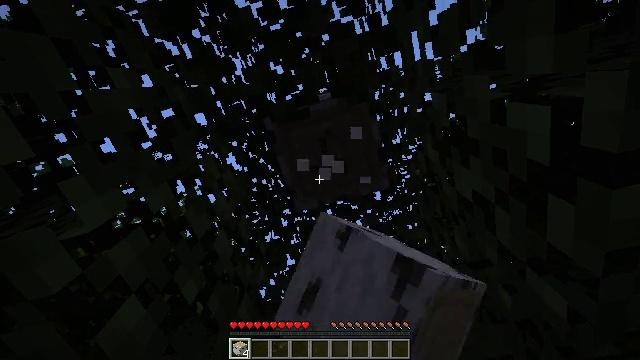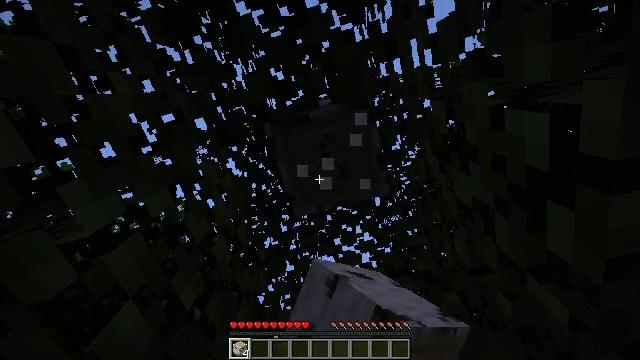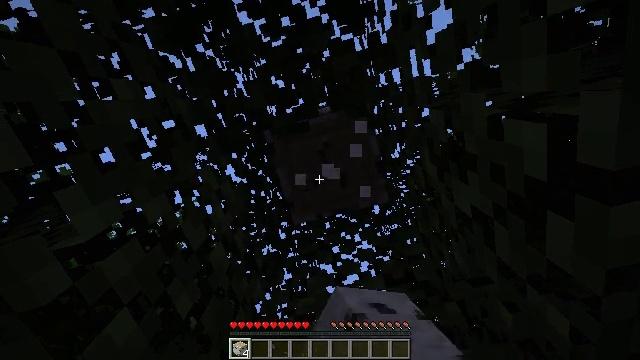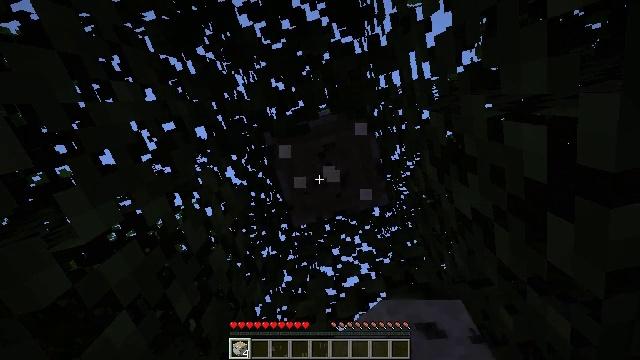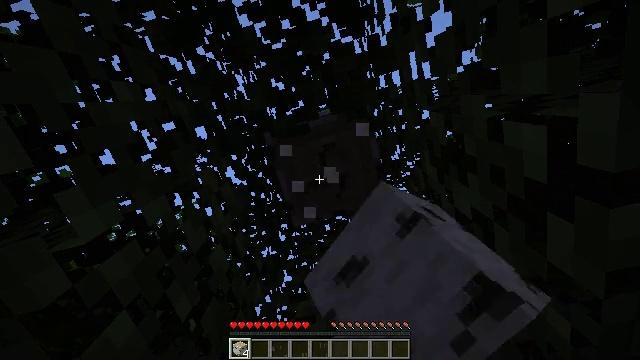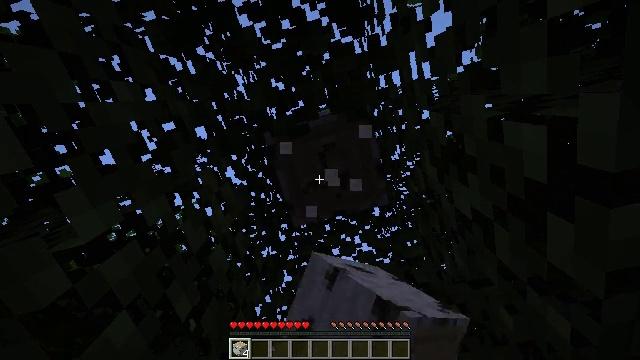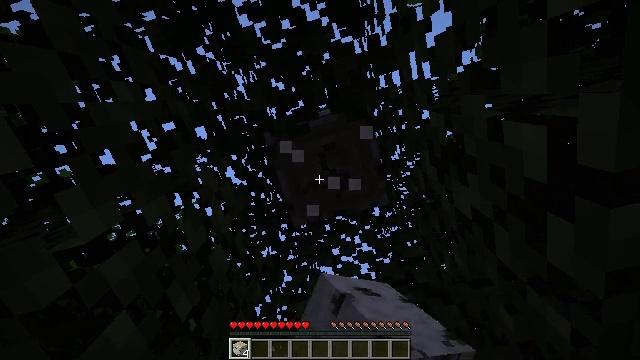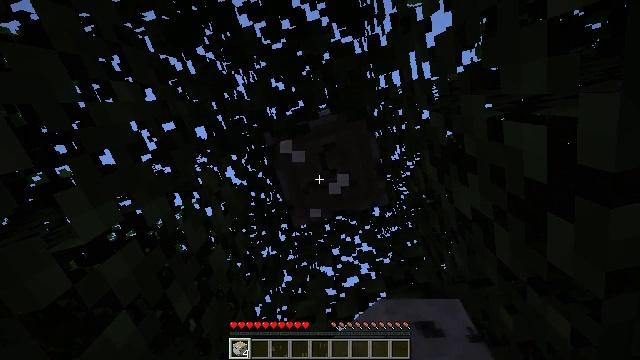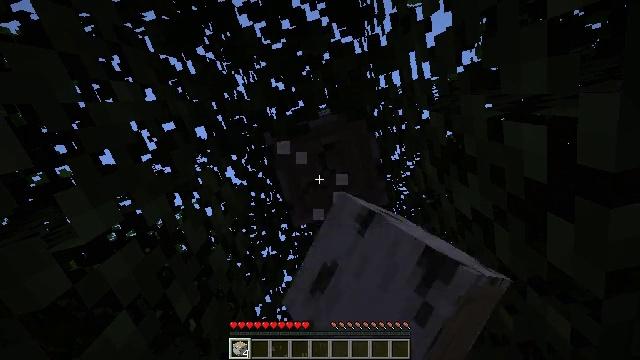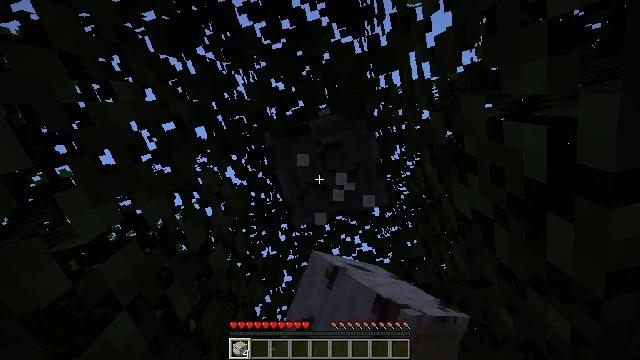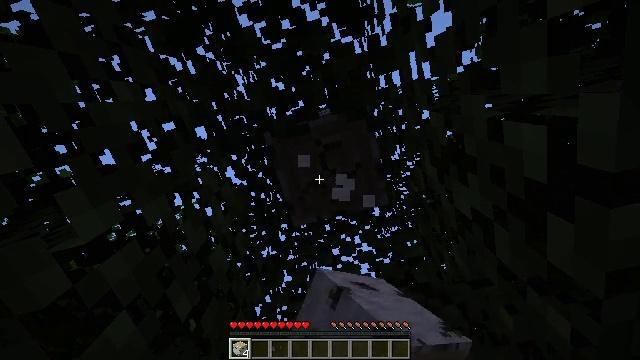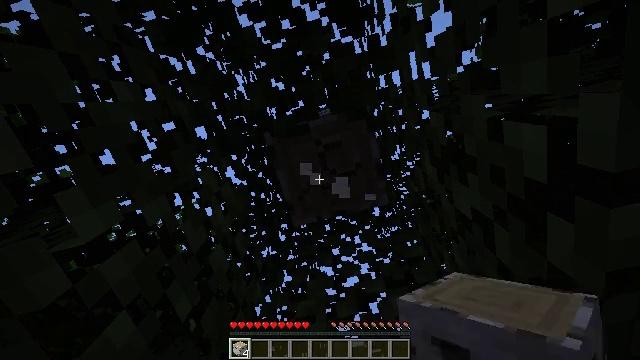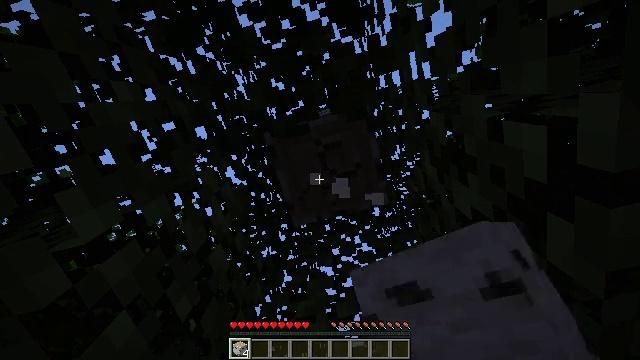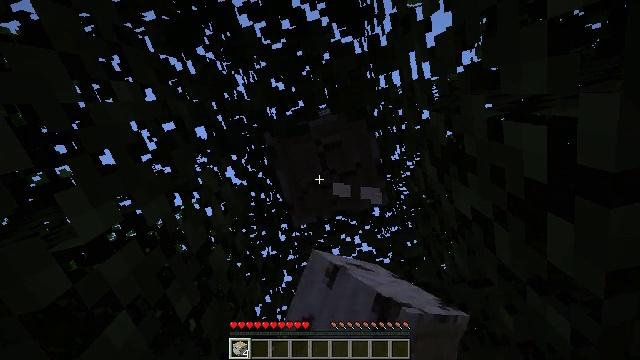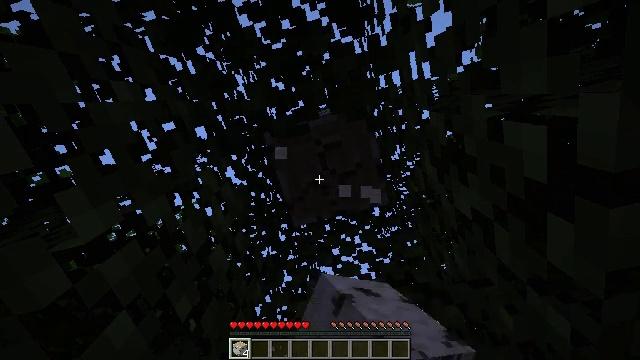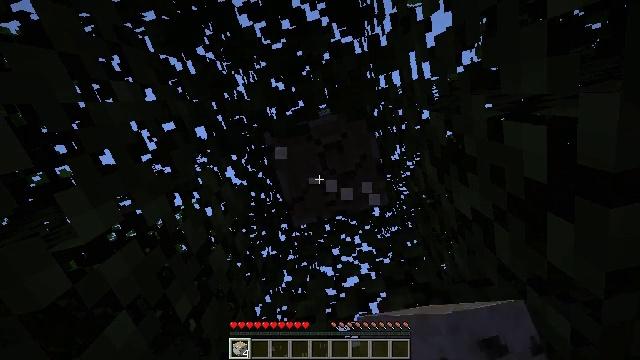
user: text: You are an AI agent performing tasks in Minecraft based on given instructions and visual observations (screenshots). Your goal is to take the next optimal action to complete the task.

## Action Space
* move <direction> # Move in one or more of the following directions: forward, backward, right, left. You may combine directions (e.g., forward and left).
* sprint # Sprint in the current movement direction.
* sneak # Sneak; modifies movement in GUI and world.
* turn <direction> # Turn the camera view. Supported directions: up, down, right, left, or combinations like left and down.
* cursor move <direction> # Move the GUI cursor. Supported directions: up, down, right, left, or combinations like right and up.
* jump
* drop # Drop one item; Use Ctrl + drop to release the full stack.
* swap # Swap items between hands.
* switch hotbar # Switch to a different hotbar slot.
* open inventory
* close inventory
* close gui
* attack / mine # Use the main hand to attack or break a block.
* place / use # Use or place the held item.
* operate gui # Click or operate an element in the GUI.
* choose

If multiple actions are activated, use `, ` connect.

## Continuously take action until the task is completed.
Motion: motion action
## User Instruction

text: Mine the birch log from the tree.
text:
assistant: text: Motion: turn up, attack / mine
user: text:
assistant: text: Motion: turn up, attack / mine
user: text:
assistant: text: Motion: attack / mine
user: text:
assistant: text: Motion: attack / mine
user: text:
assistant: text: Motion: attack / mine
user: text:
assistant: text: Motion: attack / mine
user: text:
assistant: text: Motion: attack / mine
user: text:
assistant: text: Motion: attack / mine
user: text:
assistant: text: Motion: attack / mine
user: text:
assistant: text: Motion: attack / mine
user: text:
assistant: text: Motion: attack / mine
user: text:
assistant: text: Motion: attack / mine
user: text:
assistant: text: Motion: attack / mine
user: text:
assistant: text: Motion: attack / mine
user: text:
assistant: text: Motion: attack / mine
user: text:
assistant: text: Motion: attack / mine
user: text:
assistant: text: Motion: attack / mine
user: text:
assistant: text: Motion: attack / mine
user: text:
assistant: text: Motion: attack / mine
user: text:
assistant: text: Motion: attack / mine
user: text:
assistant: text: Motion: attack / mine
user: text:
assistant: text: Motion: attack / mine
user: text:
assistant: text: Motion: attack / mine
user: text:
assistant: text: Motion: attack / mine
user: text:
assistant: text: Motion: attack / mine
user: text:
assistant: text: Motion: attack / mine
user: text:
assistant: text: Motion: attack / mine
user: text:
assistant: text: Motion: attack / mine
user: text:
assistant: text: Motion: attack / mine
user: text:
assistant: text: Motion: attack / mine